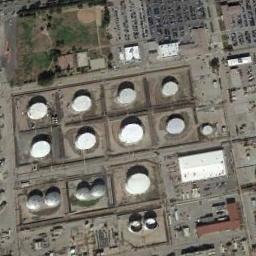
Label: storage_tank